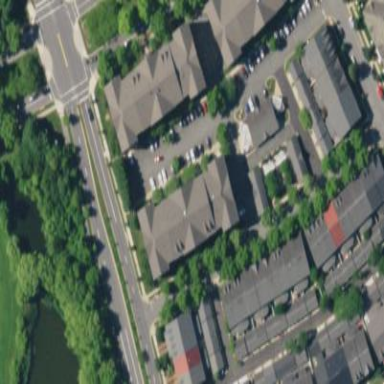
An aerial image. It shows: View of apartment building.